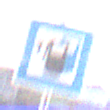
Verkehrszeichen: LadestationFuerElektrofahrzeuge
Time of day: MorningAfternoon
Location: Outdoor (Special)
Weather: PartlyCloudy
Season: NotSpecified
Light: Natural